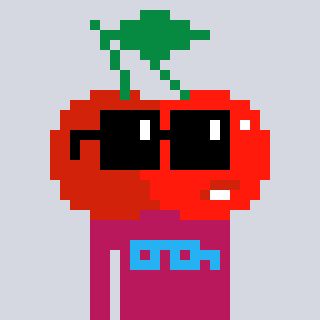
a pixel art character with square black sunglasses, a cherry-shaped head and a darkpink-colored body on a cool background